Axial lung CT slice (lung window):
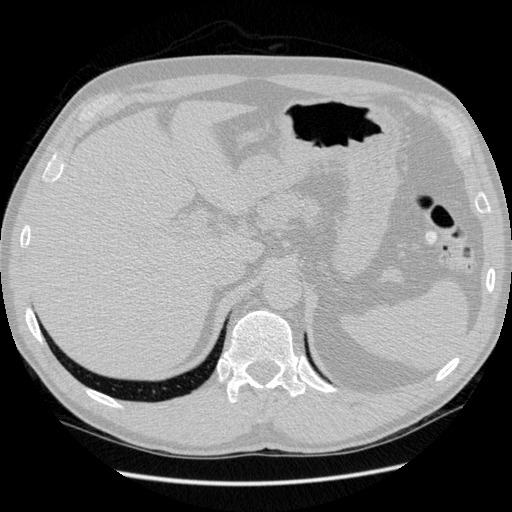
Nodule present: no